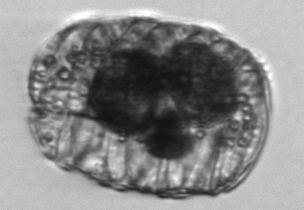
Label: Polykrikos